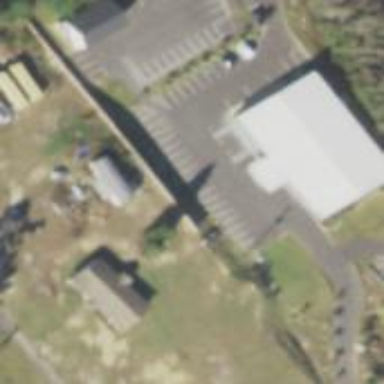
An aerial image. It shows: Parking space.